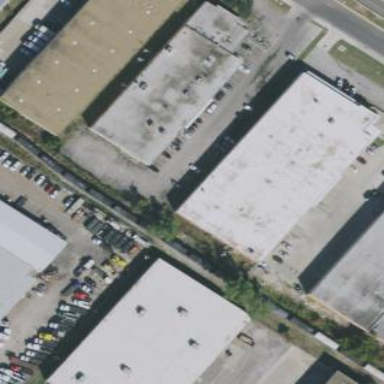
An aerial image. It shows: Warehouse.